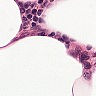
Metastatic tissue present: no